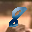
Label: 8